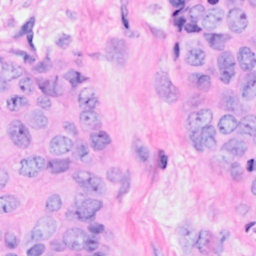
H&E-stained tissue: Breast